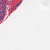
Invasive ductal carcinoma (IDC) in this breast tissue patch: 0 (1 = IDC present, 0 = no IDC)